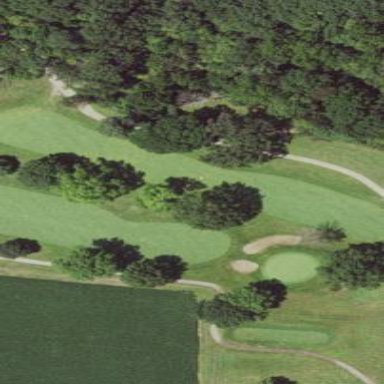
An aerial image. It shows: Golf fairway surrounded by grass.